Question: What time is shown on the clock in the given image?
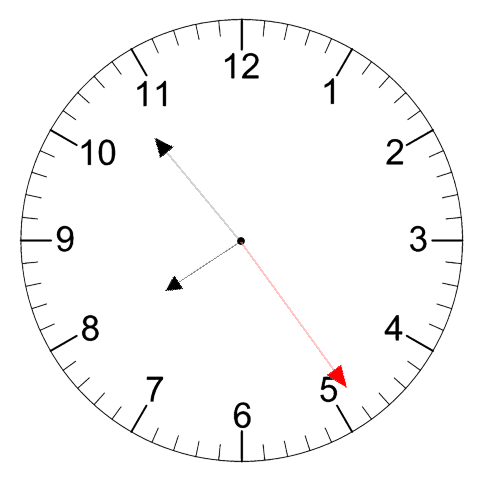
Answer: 07:53:24